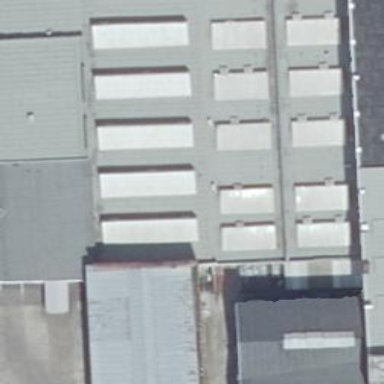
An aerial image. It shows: Commercial building.